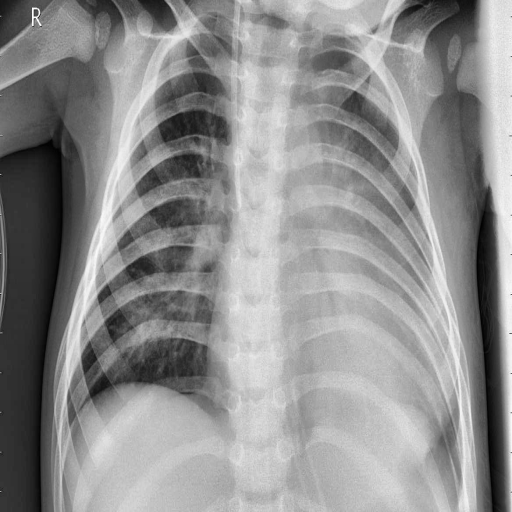
Finding: PNEUMONIA